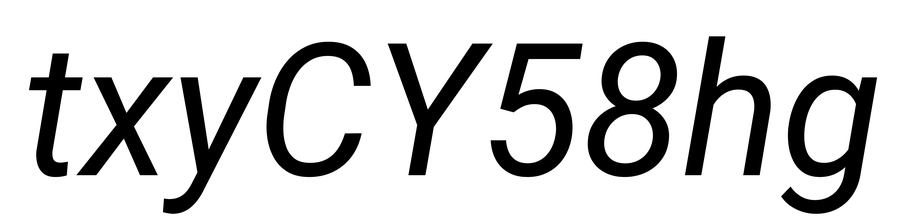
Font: Roboto-Italic_Italic